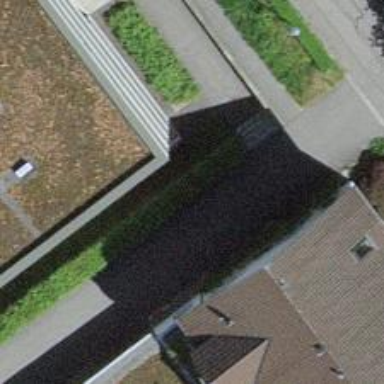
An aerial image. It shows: Hedge acting as barrier.